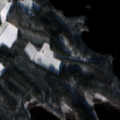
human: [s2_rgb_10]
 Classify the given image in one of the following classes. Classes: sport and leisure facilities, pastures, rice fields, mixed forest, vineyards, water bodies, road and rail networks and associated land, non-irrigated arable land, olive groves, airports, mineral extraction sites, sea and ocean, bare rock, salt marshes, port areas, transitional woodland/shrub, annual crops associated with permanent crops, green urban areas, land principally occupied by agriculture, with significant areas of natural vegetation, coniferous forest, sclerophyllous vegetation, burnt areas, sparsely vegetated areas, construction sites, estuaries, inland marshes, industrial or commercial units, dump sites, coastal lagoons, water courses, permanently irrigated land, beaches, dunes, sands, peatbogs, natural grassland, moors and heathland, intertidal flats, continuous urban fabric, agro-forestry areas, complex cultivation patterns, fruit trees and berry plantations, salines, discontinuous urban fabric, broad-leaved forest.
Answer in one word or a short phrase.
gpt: non-irrigated arable land, mixed forest, water bodies